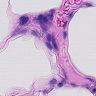
Metastatic tissue present: no